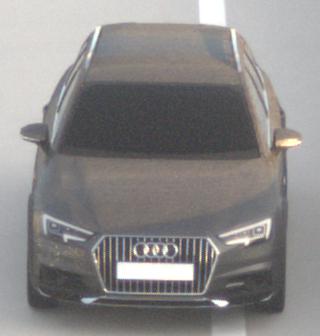
Make: Audi
Model: A4 Allroad 45 TFSI
Detailed model: A4 (B9) allroad
Model produced from: 2019/02
Model produced until: 2019/05
Doors: 5
Color: gray
Road condition: dry road
Daytime: sunrise or sunset
Contrast: low contrast